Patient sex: F
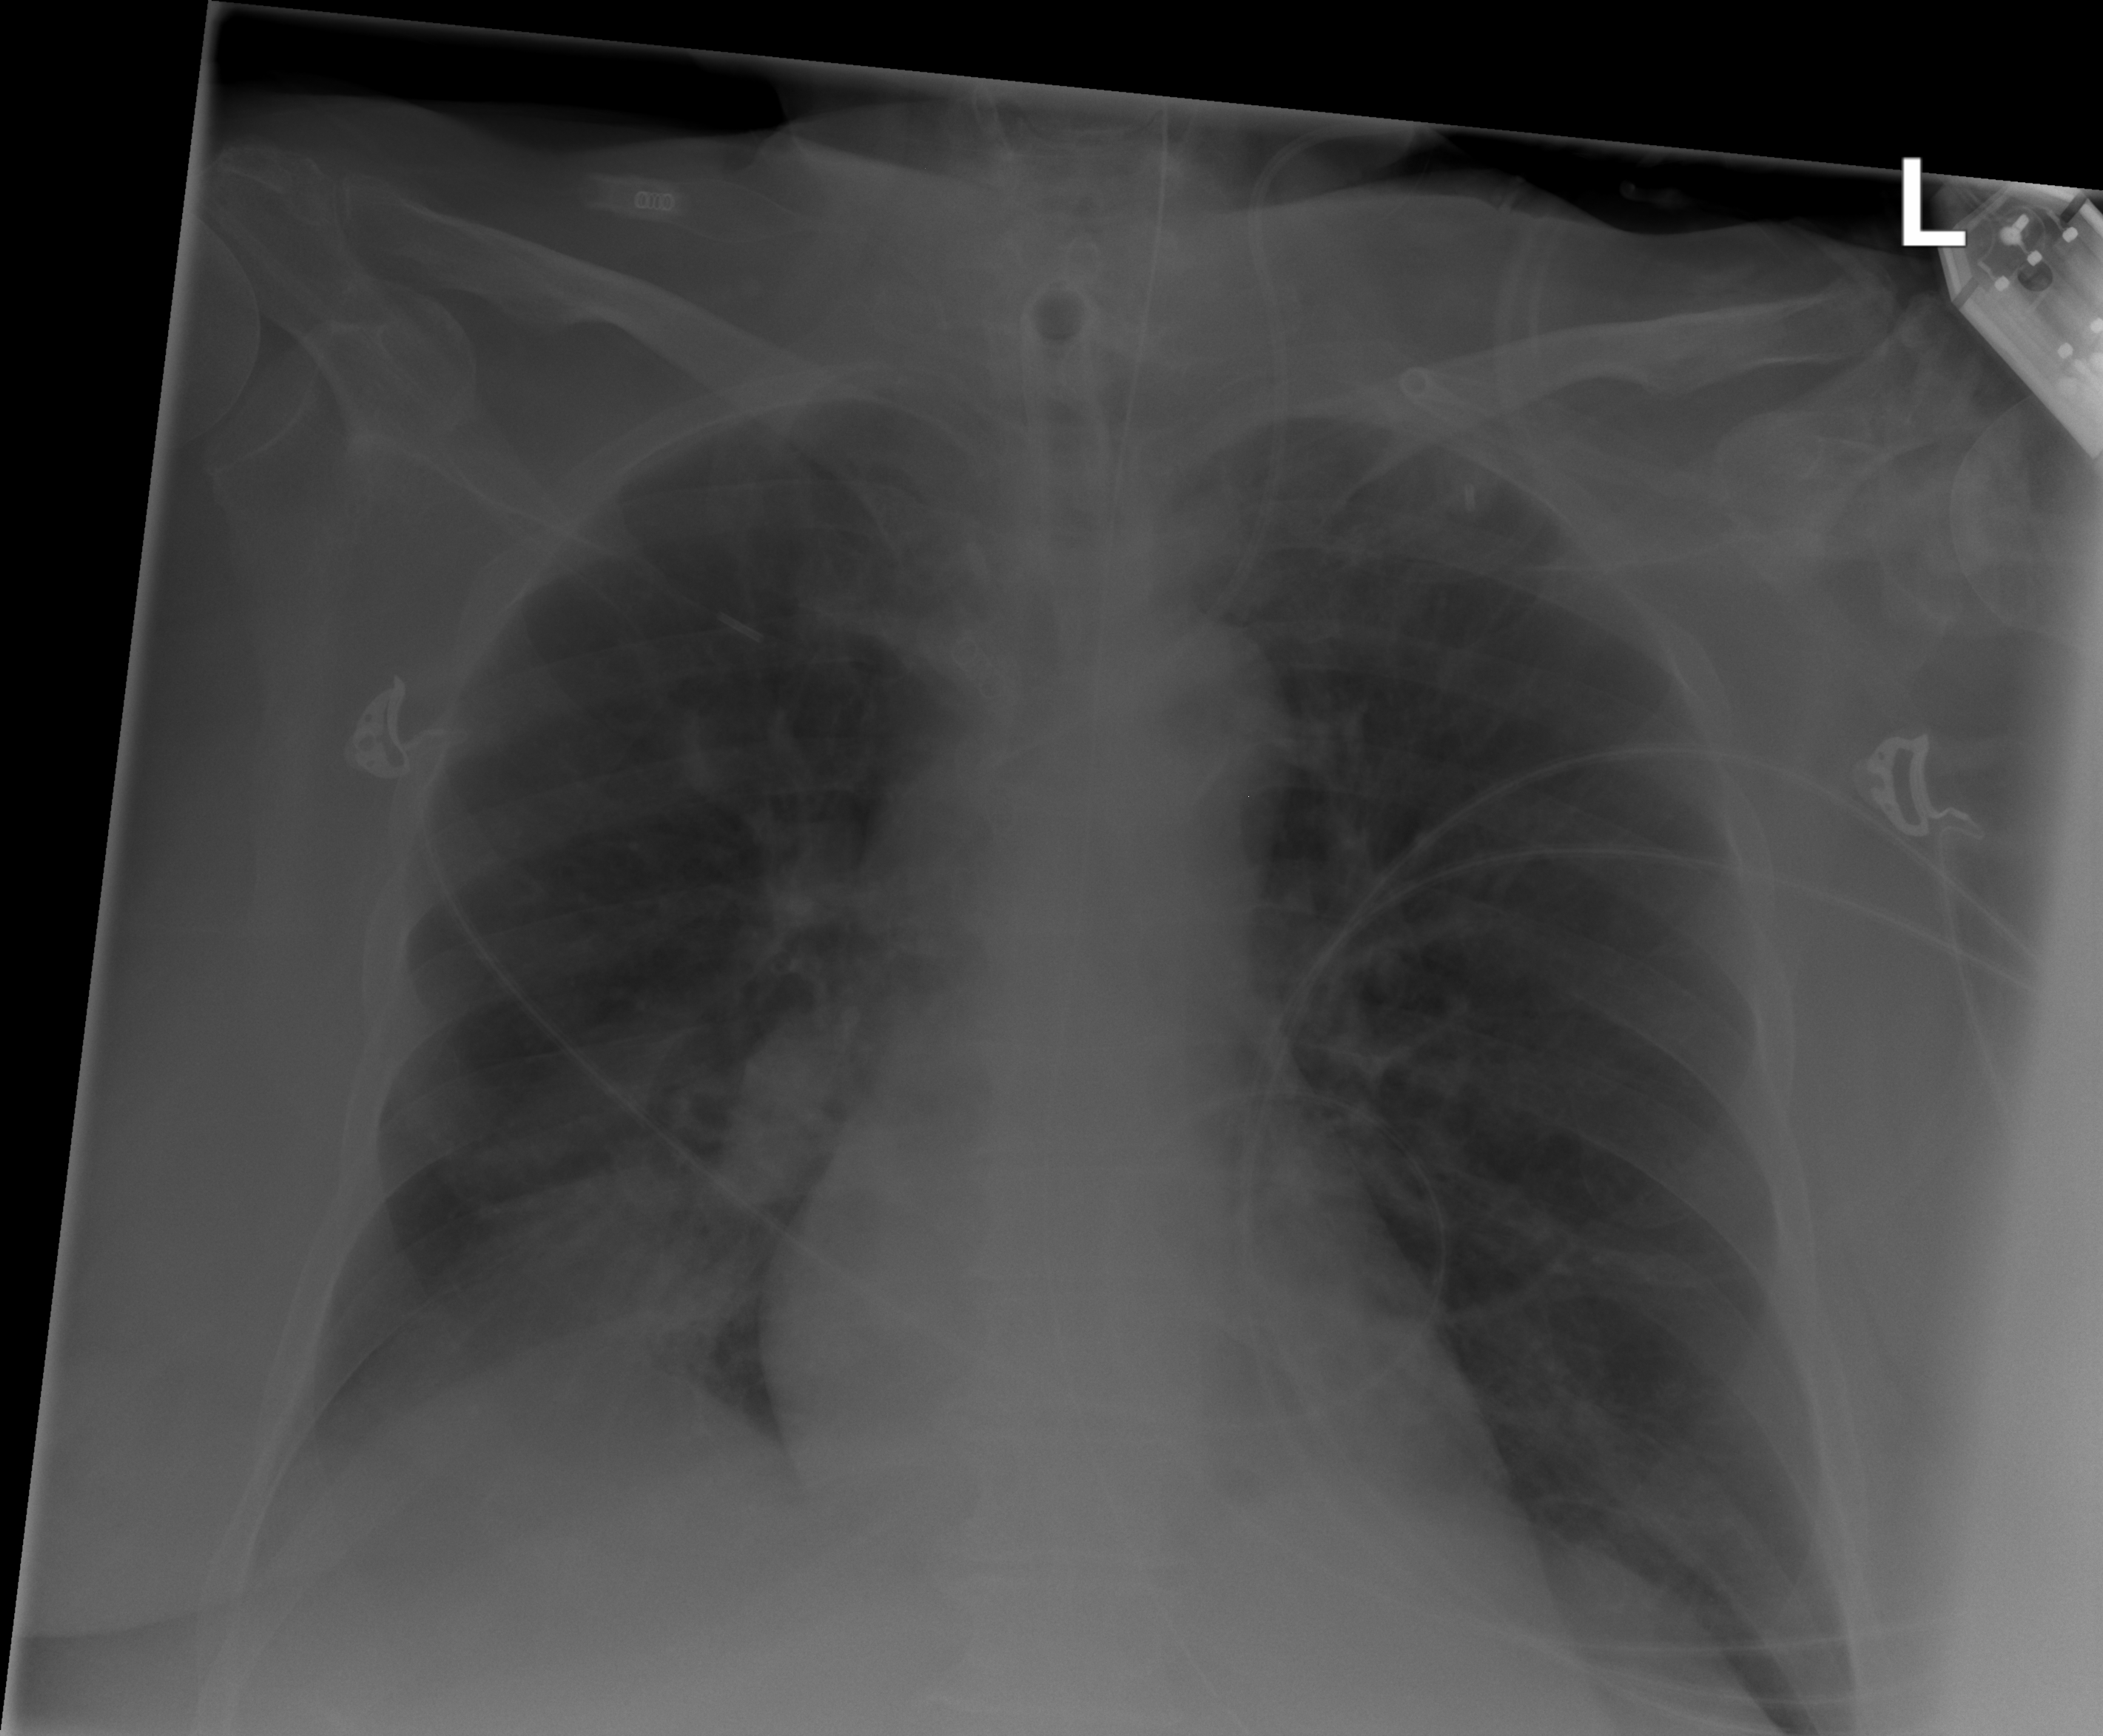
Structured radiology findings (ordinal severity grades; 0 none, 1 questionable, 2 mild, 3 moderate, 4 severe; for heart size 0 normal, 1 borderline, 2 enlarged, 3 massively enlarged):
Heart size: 0
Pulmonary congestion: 0
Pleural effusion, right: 0
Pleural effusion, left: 0
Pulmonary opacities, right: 0
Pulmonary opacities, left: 0
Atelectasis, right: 2
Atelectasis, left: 0